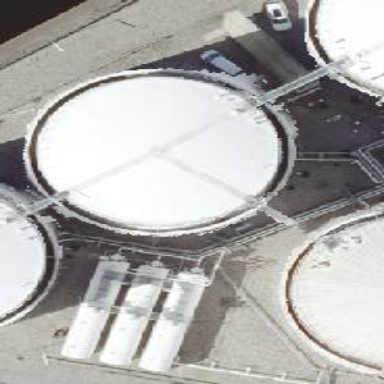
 categorized as both man-made structure and building."